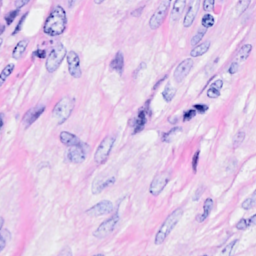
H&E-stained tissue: Breast